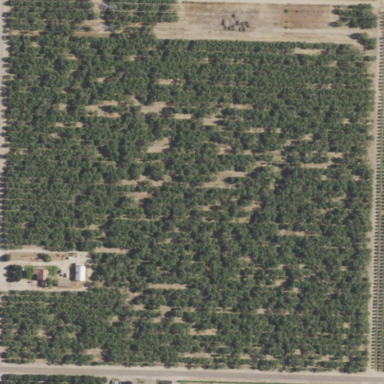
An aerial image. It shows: Almond orchard with rows of almond trees.